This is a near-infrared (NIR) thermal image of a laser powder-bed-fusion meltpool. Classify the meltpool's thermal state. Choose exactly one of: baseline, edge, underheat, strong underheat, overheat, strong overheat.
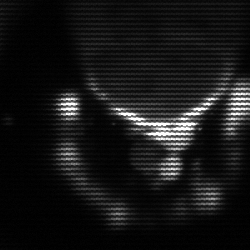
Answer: edge